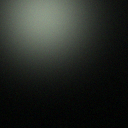
Screen state: off